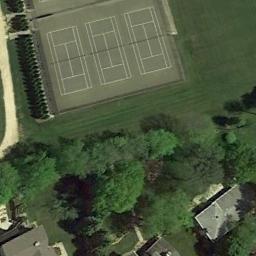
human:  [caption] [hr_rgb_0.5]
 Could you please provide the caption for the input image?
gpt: Tennis court on the lawn next to a residential area surrounded by trees .

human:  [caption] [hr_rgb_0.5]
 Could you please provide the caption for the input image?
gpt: Many trees are near the tennis courts .

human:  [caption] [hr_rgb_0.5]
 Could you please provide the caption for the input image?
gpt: There are two tennis courts on the left .

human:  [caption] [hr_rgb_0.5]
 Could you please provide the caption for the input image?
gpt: The tennis court is on the grass next to some buildings and trees .

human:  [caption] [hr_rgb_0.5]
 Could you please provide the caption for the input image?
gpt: The tennis courts are on a green meadow beside some green trees .